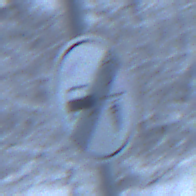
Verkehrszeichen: EndeVerbotUeberholenEinspurigeFahrzeuge
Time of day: Midday
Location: Outdoor (Nature)
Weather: Overcast
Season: Winter
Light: Natural